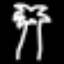
Label: palm tree